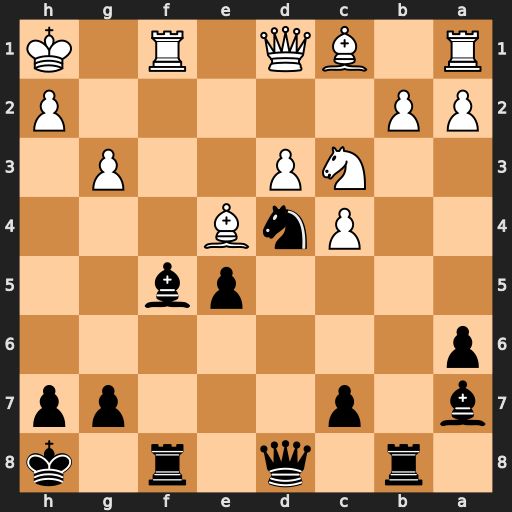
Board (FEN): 1r1q1r1k/b1p3pp/p7/4pb2/2PnB3/2NP2P1/PP5P/R1BQ1R1K
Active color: b
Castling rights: -
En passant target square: -
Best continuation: Bg4 Qxg4 Rxf1+